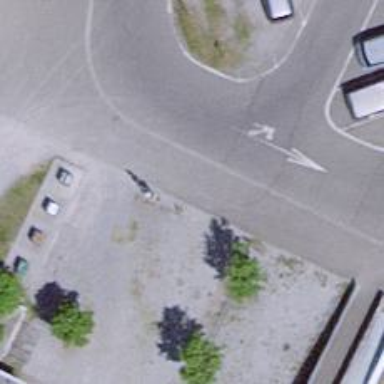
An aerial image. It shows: Bollard.